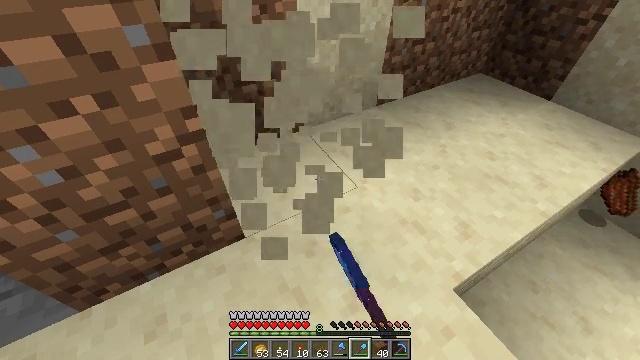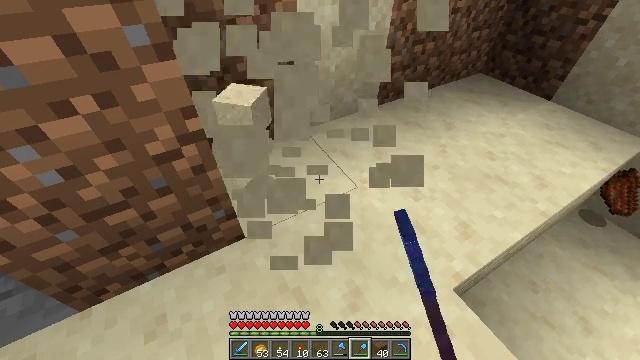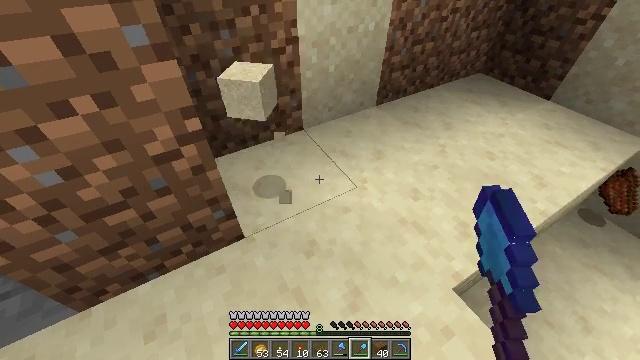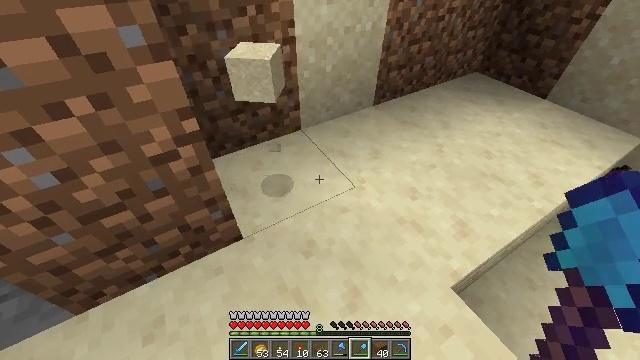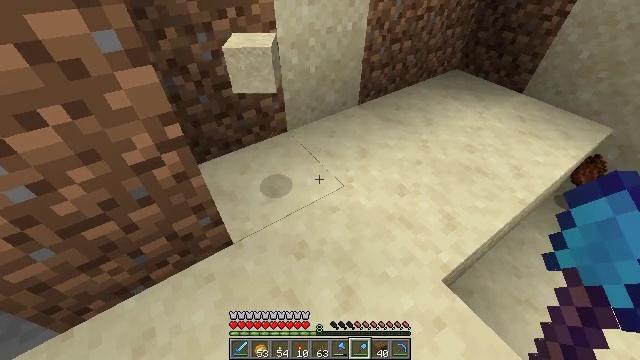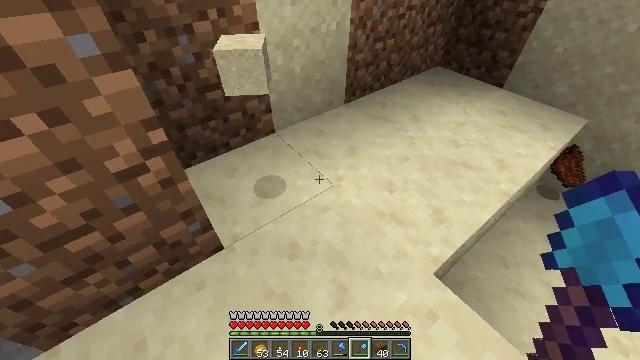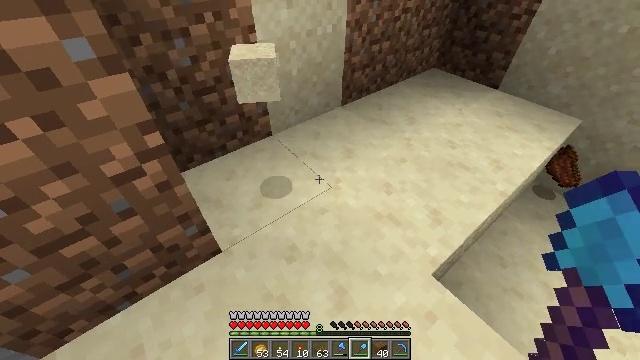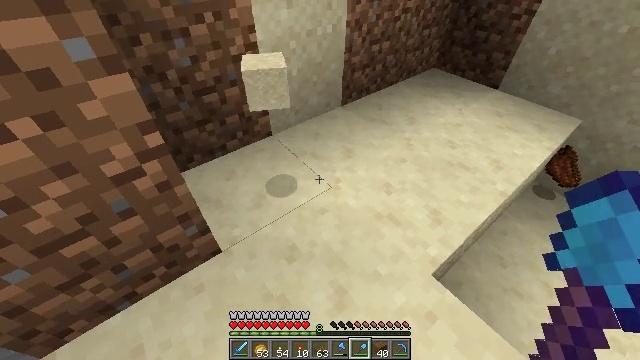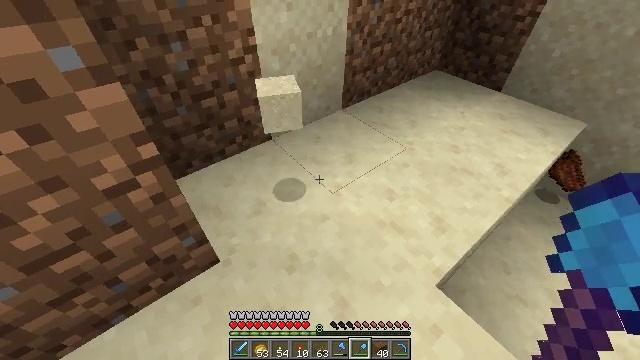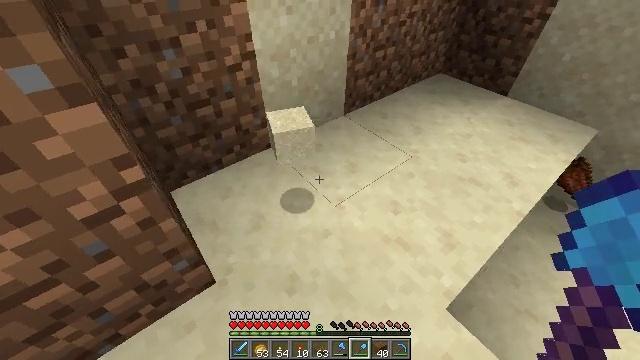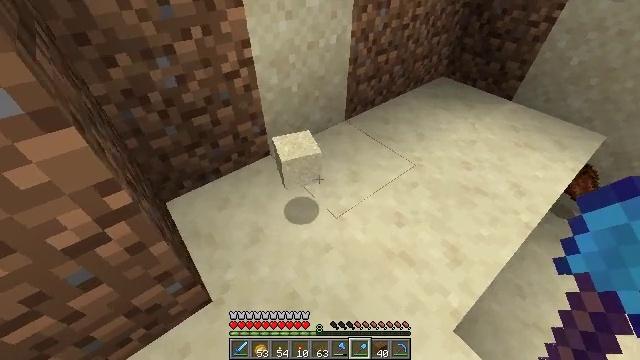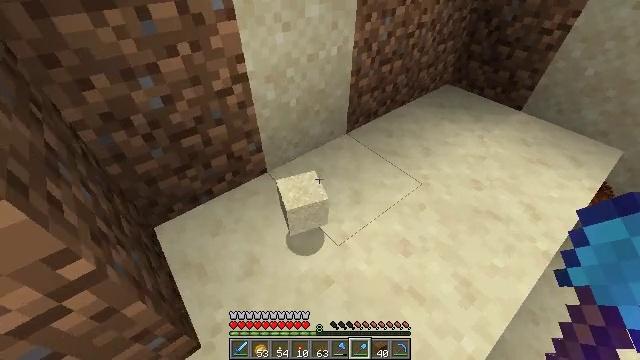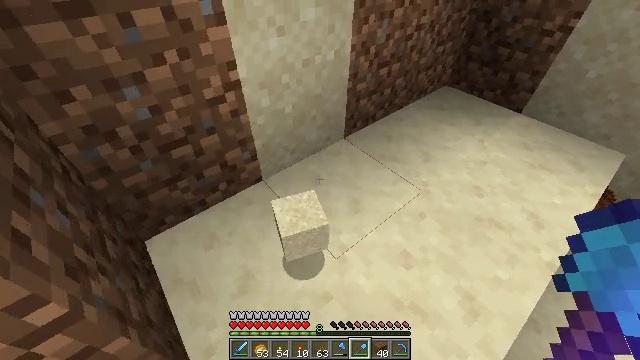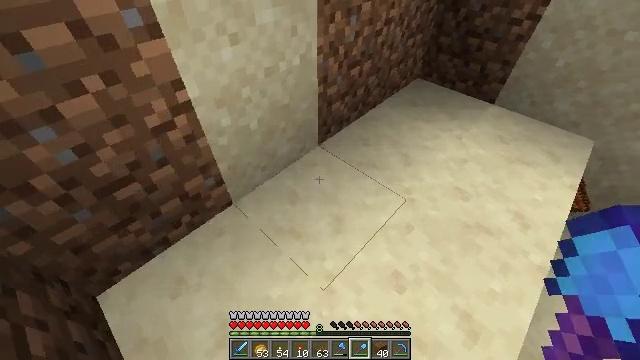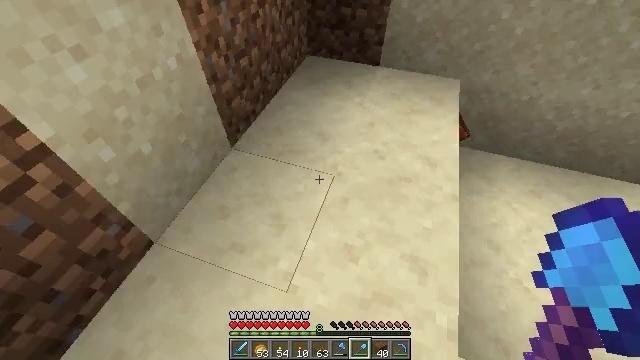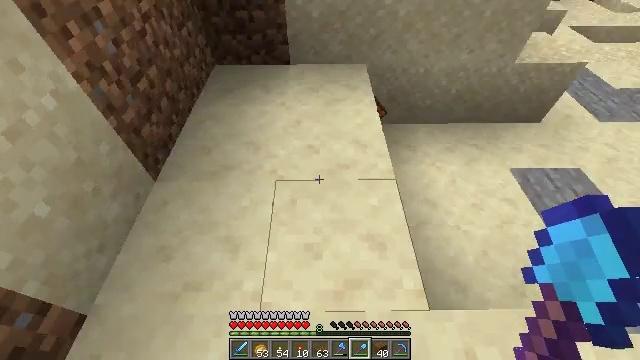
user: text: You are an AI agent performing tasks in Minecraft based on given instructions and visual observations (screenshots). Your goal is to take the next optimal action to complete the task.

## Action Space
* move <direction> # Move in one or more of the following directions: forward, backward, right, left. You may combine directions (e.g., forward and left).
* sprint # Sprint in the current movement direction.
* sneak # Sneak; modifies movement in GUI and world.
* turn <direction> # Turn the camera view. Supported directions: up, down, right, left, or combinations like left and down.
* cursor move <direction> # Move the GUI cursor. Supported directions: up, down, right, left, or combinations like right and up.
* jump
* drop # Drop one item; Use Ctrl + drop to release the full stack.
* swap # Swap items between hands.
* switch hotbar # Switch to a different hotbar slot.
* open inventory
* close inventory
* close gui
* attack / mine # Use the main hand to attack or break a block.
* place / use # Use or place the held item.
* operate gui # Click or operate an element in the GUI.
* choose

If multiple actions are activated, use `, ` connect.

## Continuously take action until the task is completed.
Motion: motion action
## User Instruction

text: Break the sand block.
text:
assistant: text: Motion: no_op
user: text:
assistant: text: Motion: no_op
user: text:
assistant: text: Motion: no_op
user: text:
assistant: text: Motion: turn right
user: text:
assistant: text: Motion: turn right
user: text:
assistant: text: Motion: no_op
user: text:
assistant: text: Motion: no_op
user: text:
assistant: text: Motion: move forward
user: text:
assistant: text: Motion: move forward
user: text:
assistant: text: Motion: move forward
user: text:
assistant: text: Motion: move forward
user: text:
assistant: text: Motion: move forward
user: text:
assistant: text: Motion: turn right and down
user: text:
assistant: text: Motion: turn right and down
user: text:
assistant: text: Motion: turn right
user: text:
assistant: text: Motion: turn right
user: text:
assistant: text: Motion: turn right and up
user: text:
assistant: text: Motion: turn right and up
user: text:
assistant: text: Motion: move forward, turn right and up
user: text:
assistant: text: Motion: move forward and move left, turn right
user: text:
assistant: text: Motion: move forward and move left
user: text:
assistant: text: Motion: move forward and move left
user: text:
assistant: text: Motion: move forward and move left
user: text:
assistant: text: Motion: move forward and move left
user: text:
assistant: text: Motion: move forward and move left, turn left
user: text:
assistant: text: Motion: move forward and move left, turn right
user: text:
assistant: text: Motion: move forward and move left, turn right and up
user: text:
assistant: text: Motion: move forward and move left, turn right and up
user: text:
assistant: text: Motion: move forward and move left, turn right and up
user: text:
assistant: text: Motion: move forward and move left, turn right and up